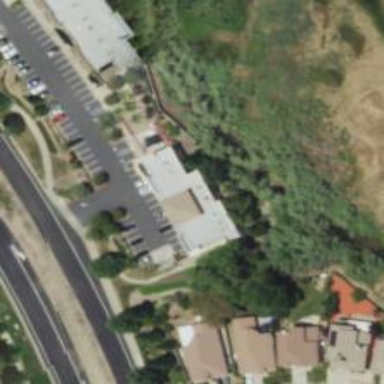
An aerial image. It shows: Kindergarten.